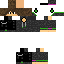
A male human skin with medium skin, wearing brown long hair dressed in a blue hoodie and black pants, featuring a closed mouth.